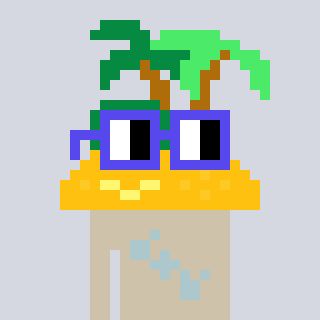
a pixel art character with square blue glasses, a island-shaped head and a bege-colored body on a cool background